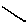
Label: line